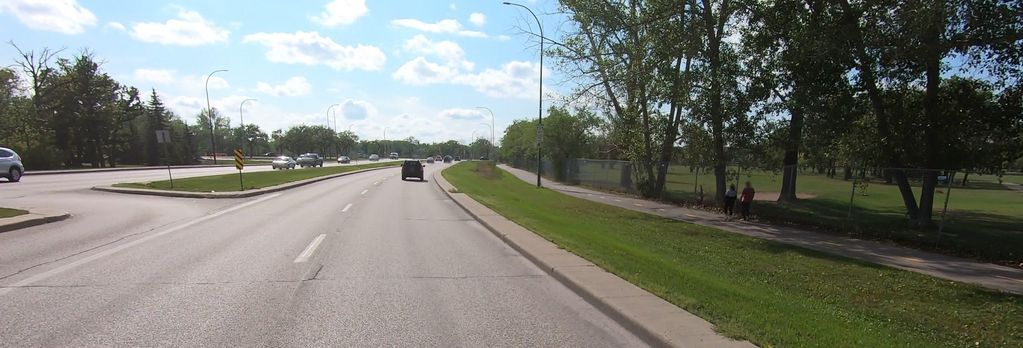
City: winnipeg